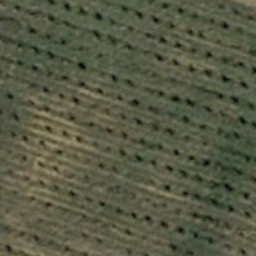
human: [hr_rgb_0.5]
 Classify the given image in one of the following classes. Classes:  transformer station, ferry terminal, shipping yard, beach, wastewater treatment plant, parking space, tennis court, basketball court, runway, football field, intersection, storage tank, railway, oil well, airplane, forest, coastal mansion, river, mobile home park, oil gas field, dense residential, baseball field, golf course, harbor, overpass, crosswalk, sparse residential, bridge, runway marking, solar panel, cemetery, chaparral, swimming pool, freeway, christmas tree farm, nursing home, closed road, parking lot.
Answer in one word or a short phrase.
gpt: christmas tree farm